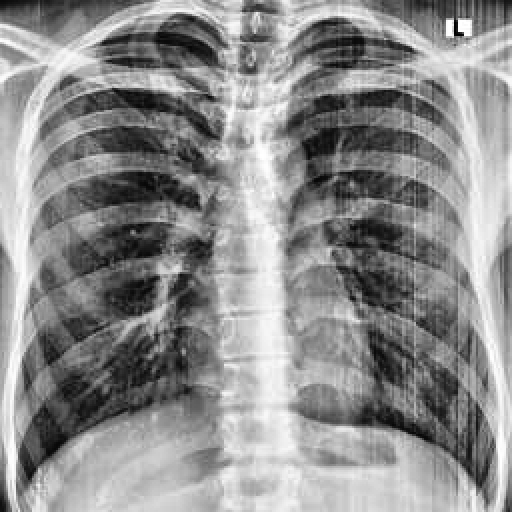
Finding: NORMAL